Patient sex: M
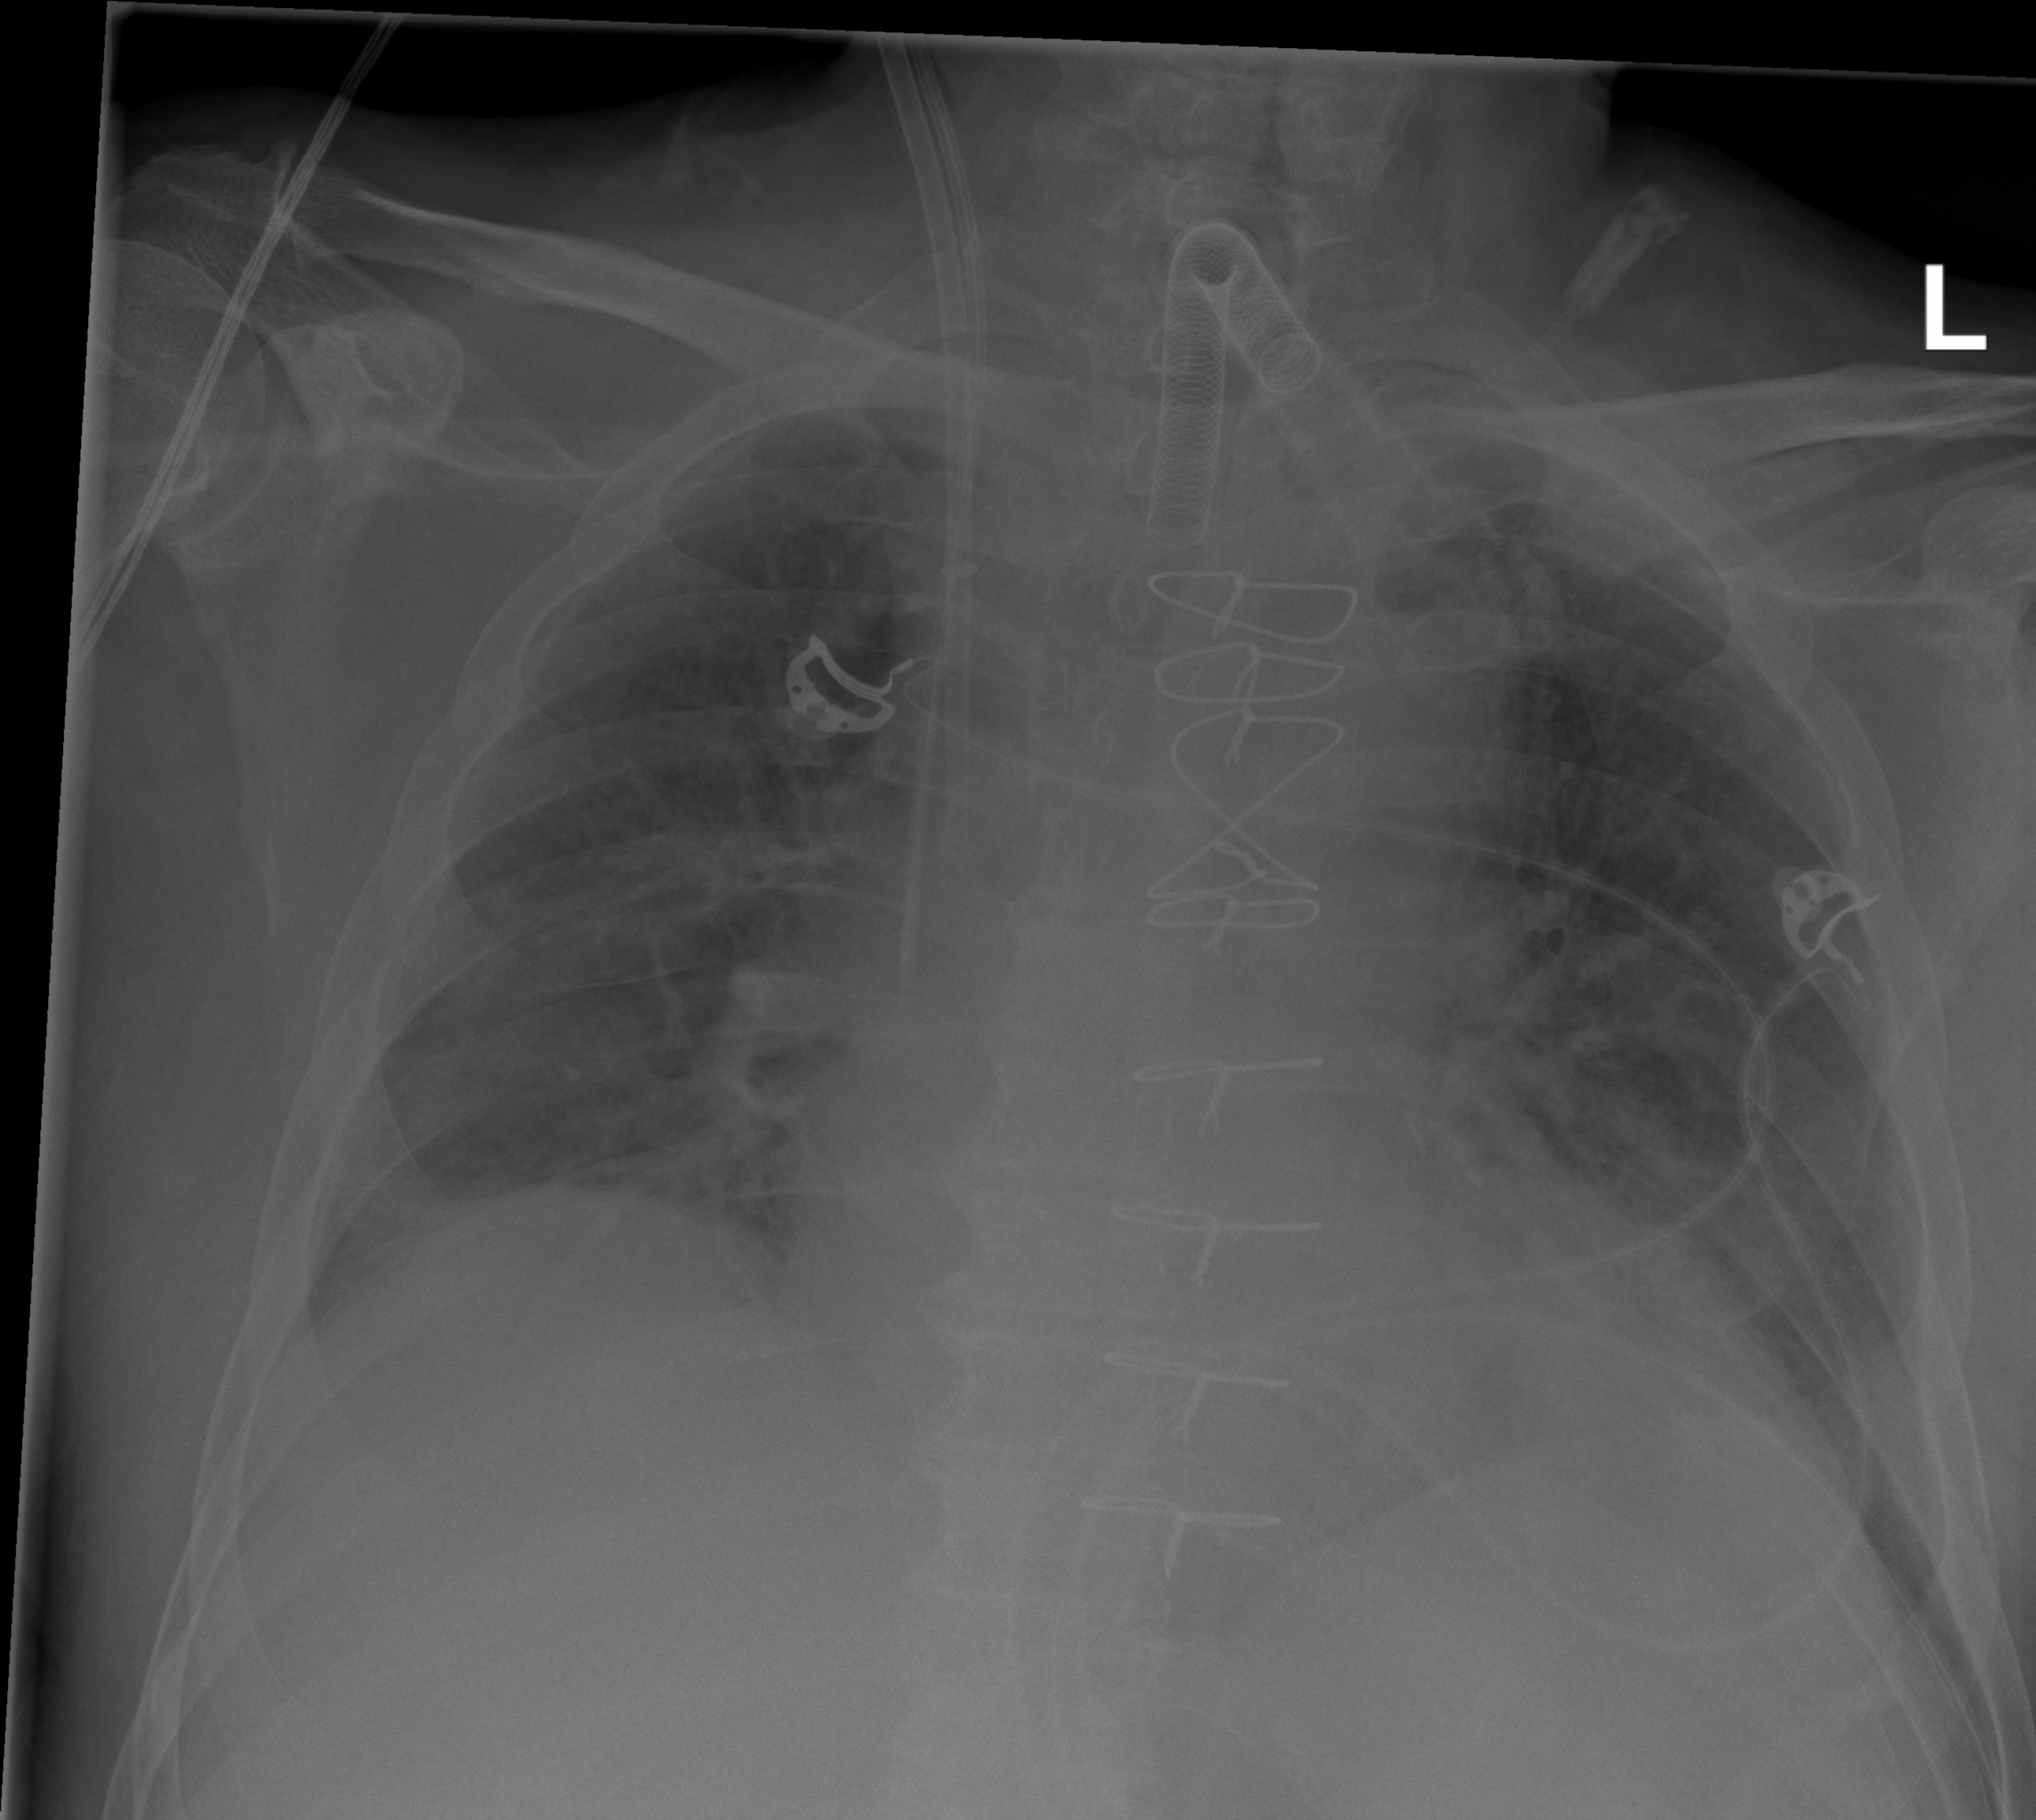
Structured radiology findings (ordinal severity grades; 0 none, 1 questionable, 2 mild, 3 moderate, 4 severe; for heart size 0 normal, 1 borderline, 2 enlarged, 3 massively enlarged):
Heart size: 2
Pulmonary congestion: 2
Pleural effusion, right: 0
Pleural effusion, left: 0
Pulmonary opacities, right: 2
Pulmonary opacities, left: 2
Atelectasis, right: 2
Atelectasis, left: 2